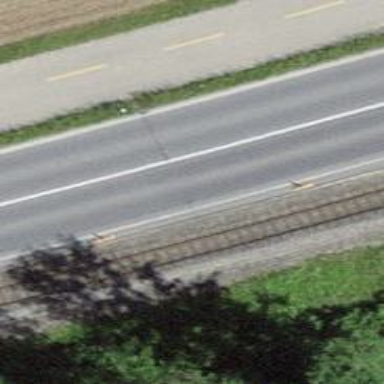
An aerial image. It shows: Narrow-gauge light rail track with electrified contact lines.